Question: Is there a way to fill a circle created by :
'''
ax.add_patch(ptc.Circle(.....)
'''
with a vertical gradient from a colormap :
'''
grad = cm.get_cmap('plasma', 100)
'''
The expected output:

I don't know how to do this, but according to the picture someone got it with imshow ().
Thanks
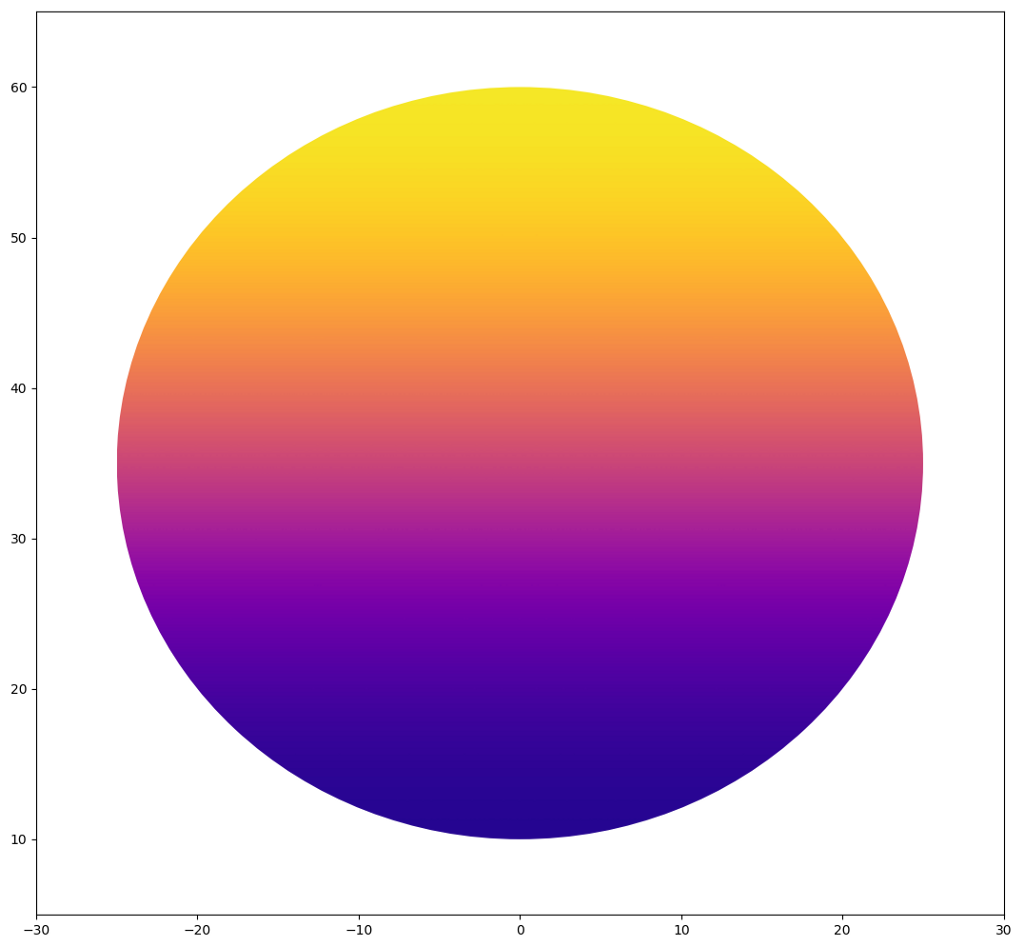
Answer: You can draw an image and set a clip path:
'''
import numpy as np
import matplotlib.pyplot as plt
x, y, r = 0, 35, 25
fig, ax = plt.subplots()
img = ax.imshow(np.linspace(0, 1, 256).reshape(-1, 1), cmap='plasma',
extent=[x - r, x + r, y - r, y + r], origin='lower')
circle = plt.Circle((x, y), r, transform=ax.transData)
img.set_clip_path(circle)
ax.use_sticky_edges = False
ax.margins(x=0.05, y=0.05)
plt.show()
'''
<URL>